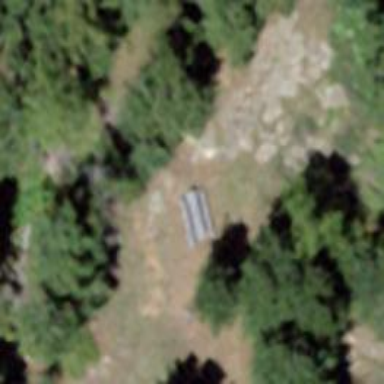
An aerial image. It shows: Picnic table located in leisure land area.